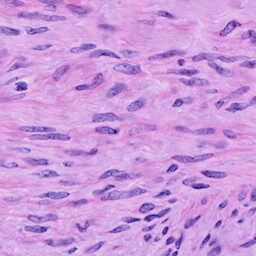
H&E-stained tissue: Cervix